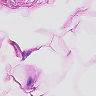
Metastatic tissue present: no